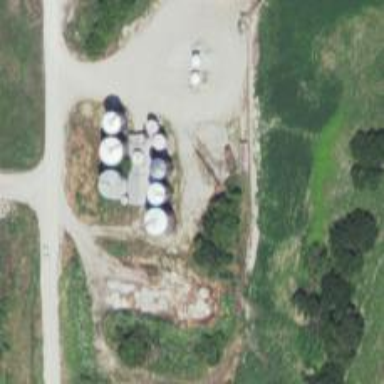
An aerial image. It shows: Silo.